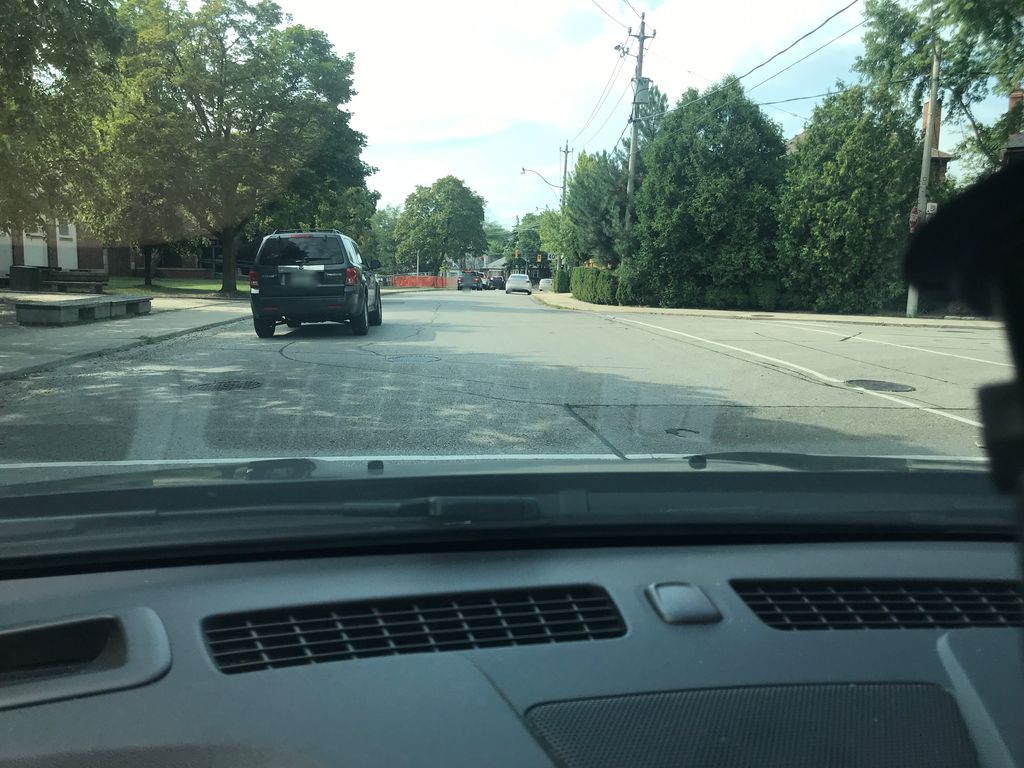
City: toronto